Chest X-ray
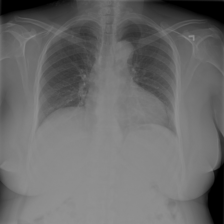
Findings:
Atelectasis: negative
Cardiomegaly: positive
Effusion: negative
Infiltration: negative
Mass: negative
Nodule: negative
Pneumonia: negative
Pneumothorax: negative
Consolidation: negative
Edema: negative
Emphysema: negative
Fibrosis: negative
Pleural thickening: negative
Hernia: negative